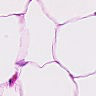
Metastatic tissue present: no